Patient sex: F
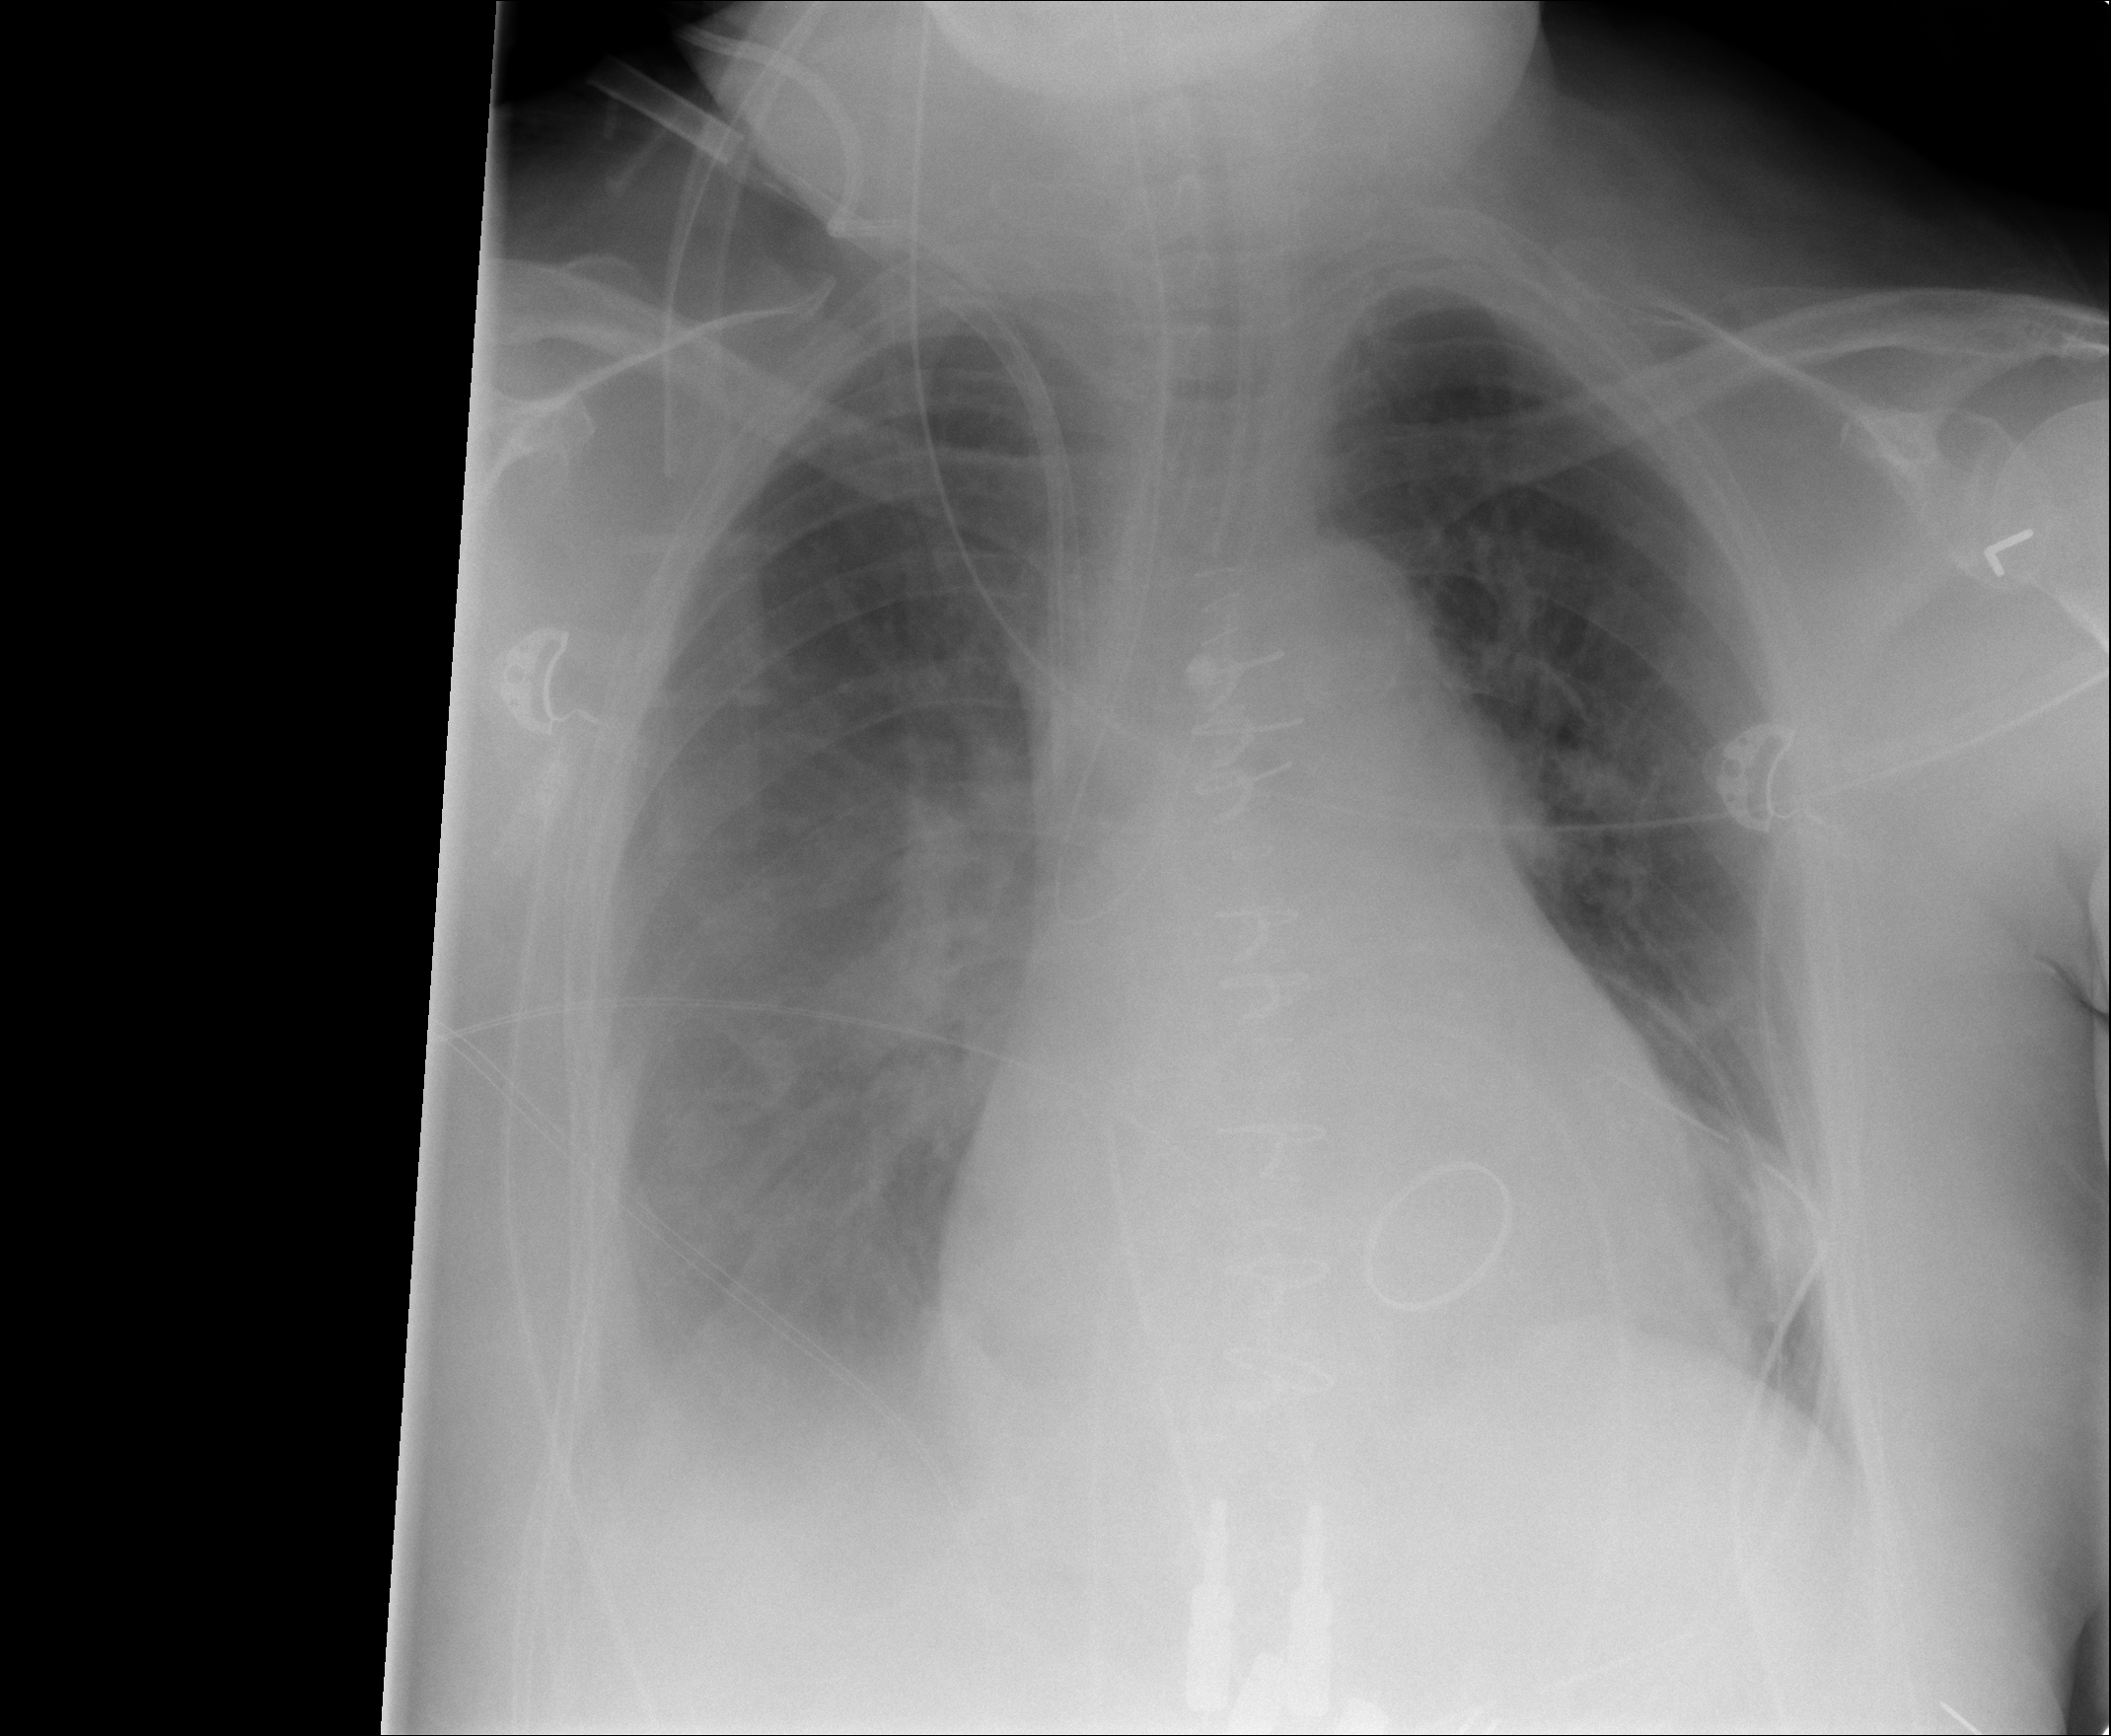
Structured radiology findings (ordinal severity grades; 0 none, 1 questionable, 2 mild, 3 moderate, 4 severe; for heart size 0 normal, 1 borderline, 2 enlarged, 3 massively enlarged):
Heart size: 2
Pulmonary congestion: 2
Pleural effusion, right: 3
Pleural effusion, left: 1
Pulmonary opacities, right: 2
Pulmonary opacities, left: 1
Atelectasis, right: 3
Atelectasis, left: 1